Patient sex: F
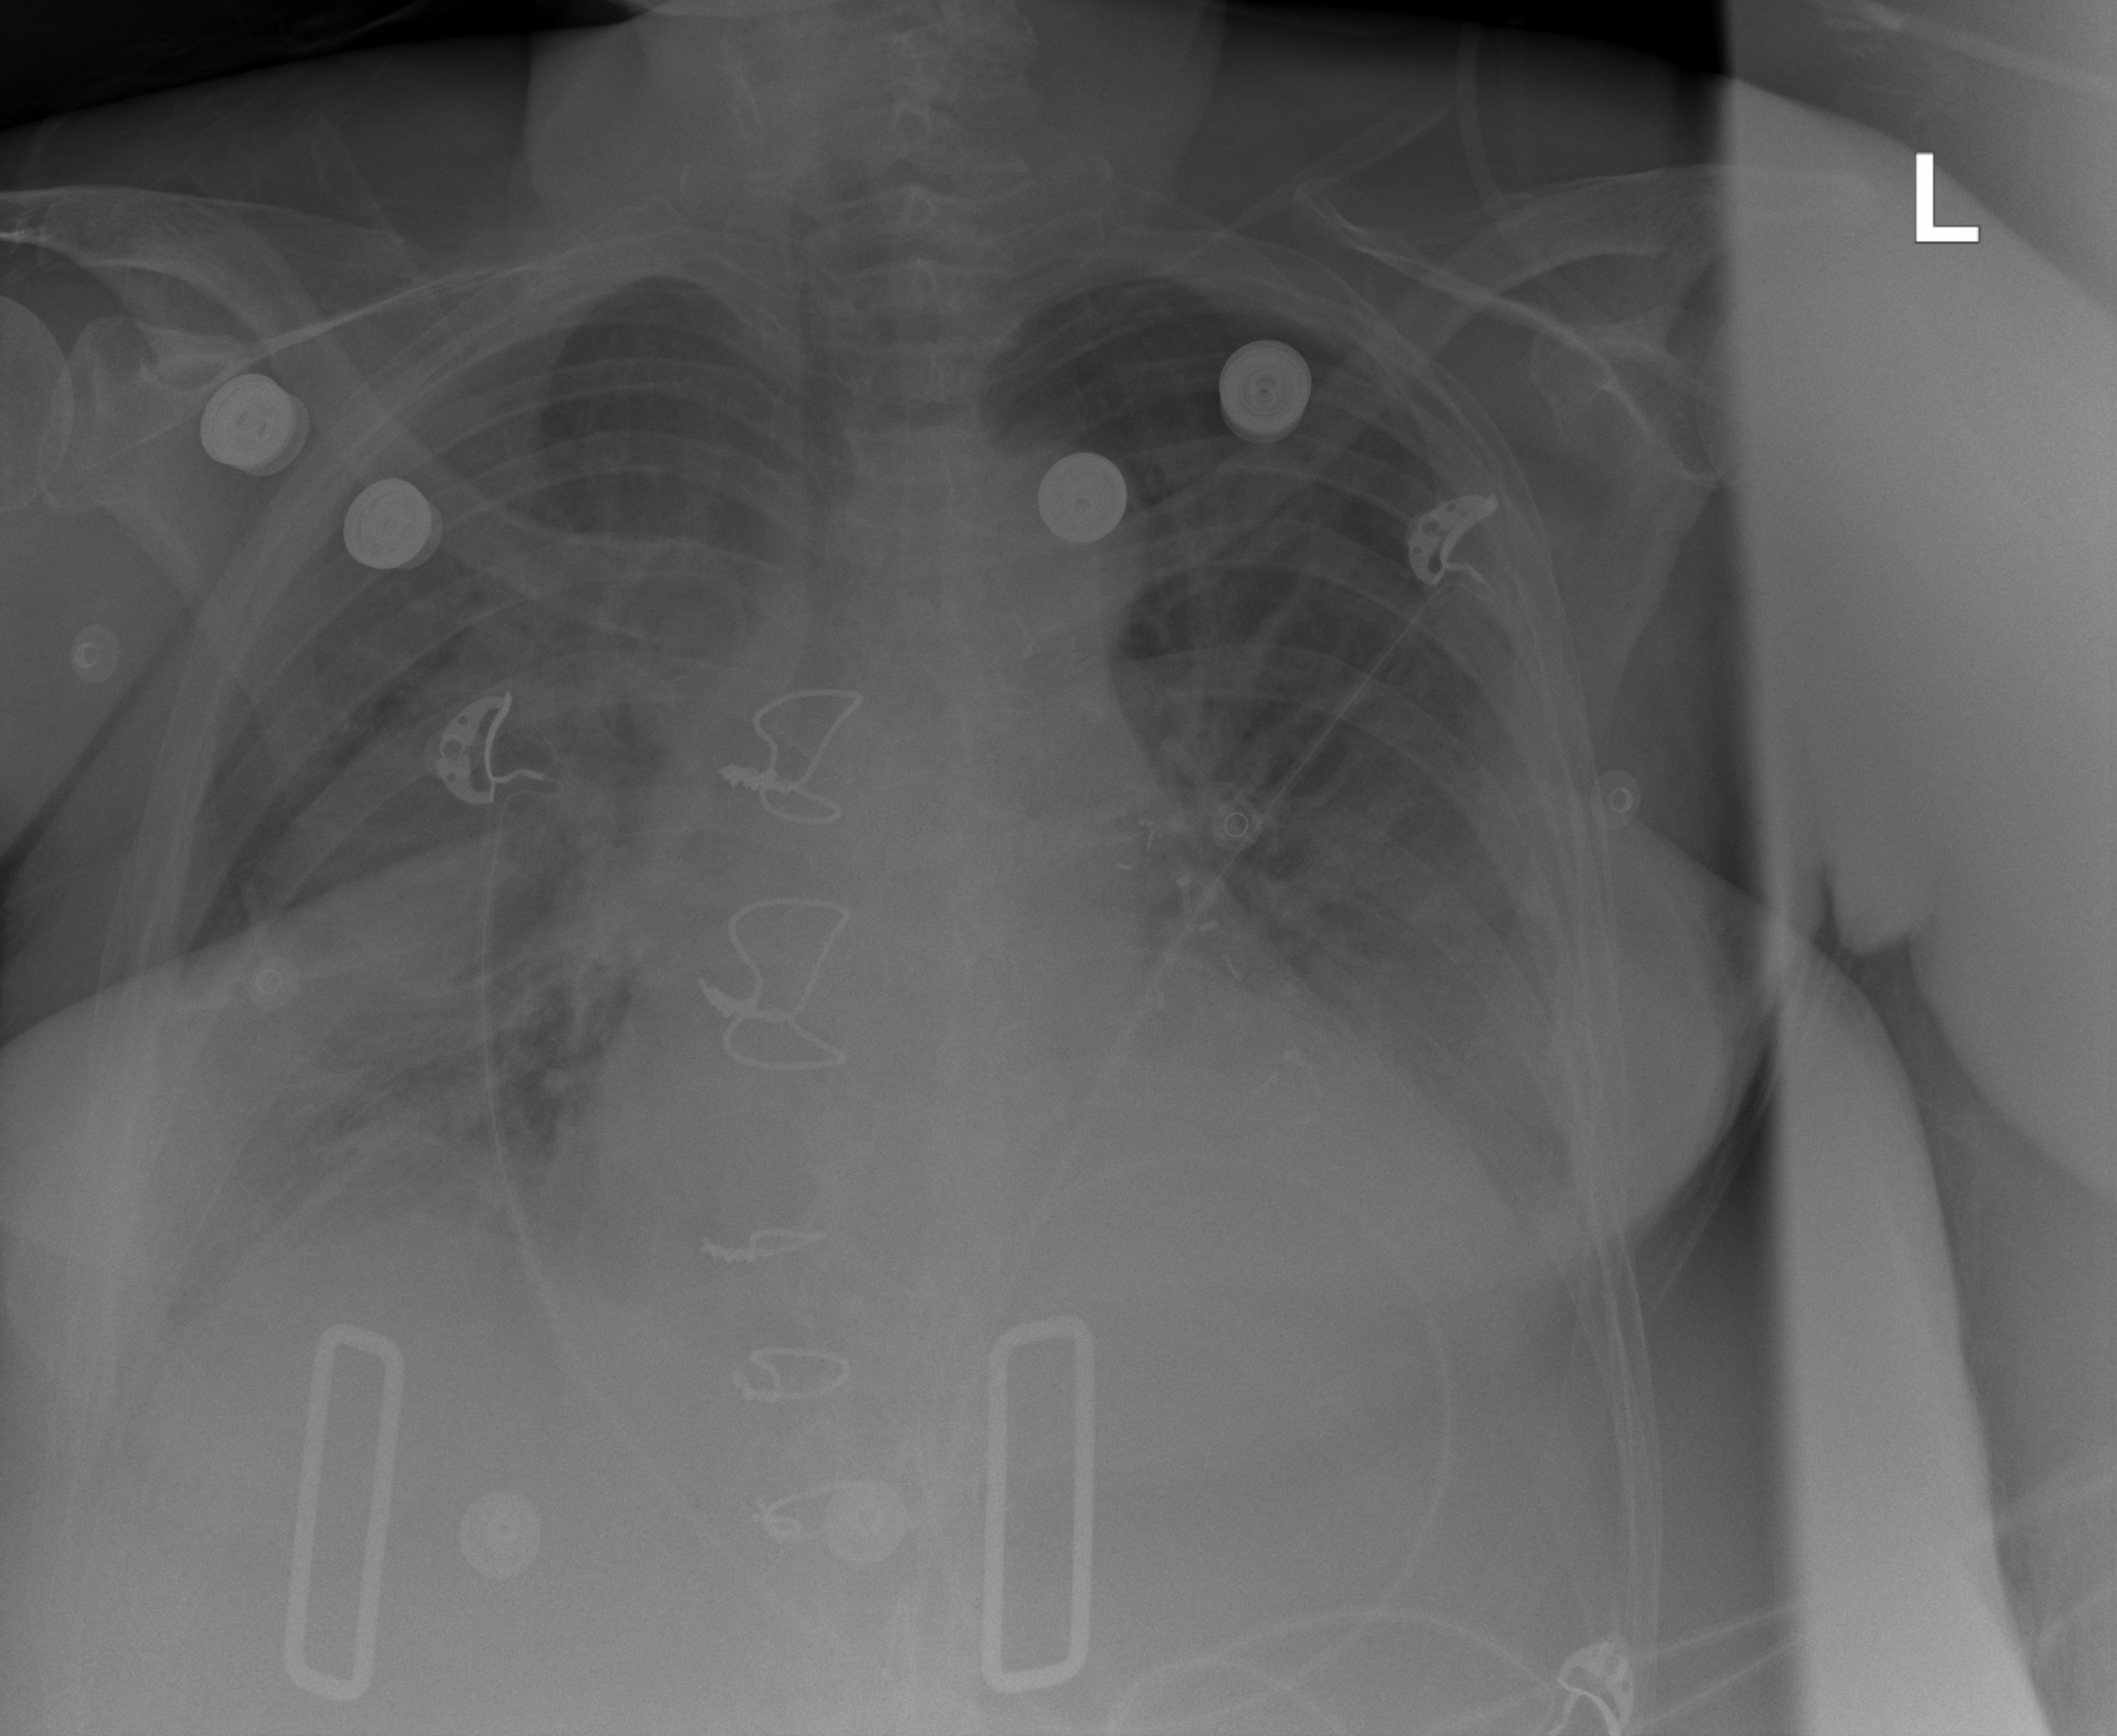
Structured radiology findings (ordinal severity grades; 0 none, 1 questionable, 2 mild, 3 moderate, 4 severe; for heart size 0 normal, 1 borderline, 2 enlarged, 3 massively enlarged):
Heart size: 2
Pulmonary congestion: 1
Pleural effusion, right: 1
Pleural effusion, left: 1
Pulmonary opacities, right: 2
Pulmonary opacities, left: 0
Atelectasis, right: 2
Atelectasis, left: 2